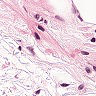
Metastatic tissue present: no